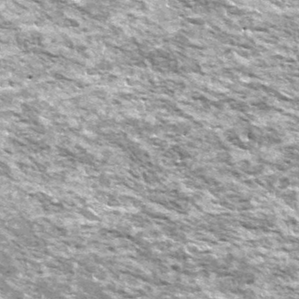
Label: frost